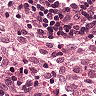
Metastatic tissue present: no